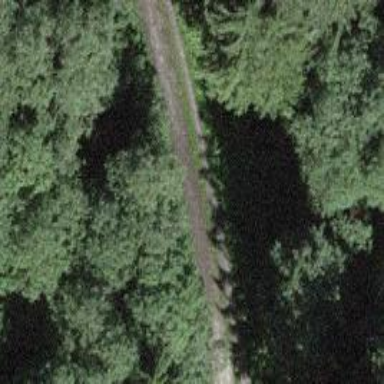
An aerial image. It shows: Track with grade2 tracktype.